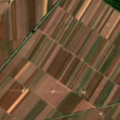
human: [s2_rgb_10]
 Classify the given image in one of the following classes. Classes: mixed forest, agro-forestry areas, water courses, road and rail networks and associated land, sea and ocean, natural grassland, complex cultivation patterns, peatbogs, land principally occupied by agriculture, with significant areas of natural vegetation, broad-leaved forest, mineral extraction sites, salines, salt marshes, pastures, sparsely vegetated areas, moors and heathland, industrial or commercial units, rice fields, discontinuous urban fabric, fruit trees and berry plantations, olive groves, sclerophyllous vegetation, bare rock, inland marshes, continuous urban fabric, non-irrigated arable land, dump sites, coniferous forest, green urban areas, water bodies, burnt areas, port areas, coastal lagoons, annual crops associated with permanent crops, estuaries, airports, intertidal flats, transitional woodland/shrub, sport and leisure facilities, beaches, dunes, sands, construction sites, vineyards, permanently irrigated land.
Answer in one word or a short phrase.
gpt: non-irrigated arable land, pastures